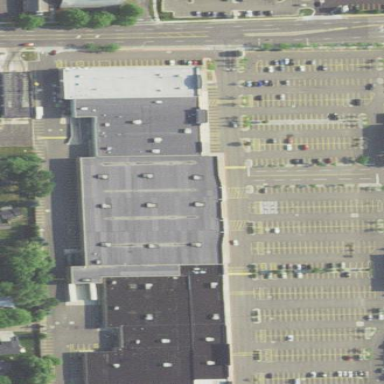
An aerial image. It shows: Department store building.